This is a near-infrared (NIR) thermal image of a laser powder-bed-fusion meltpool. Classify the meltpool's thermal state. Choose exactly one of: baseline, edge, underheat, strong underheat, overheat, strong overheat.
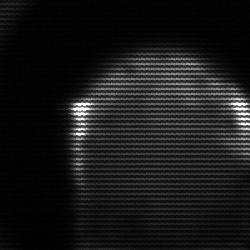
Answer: edge